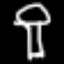
Label: mushroom